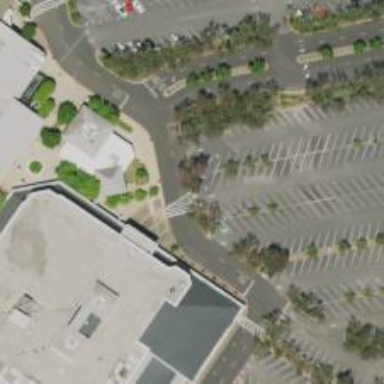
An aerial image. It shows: Parking space.